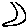
Label: moon